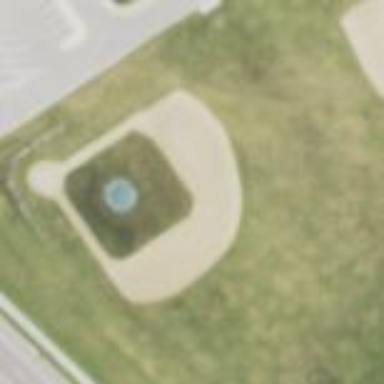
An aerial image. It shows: Baseball pitch for leisure land.